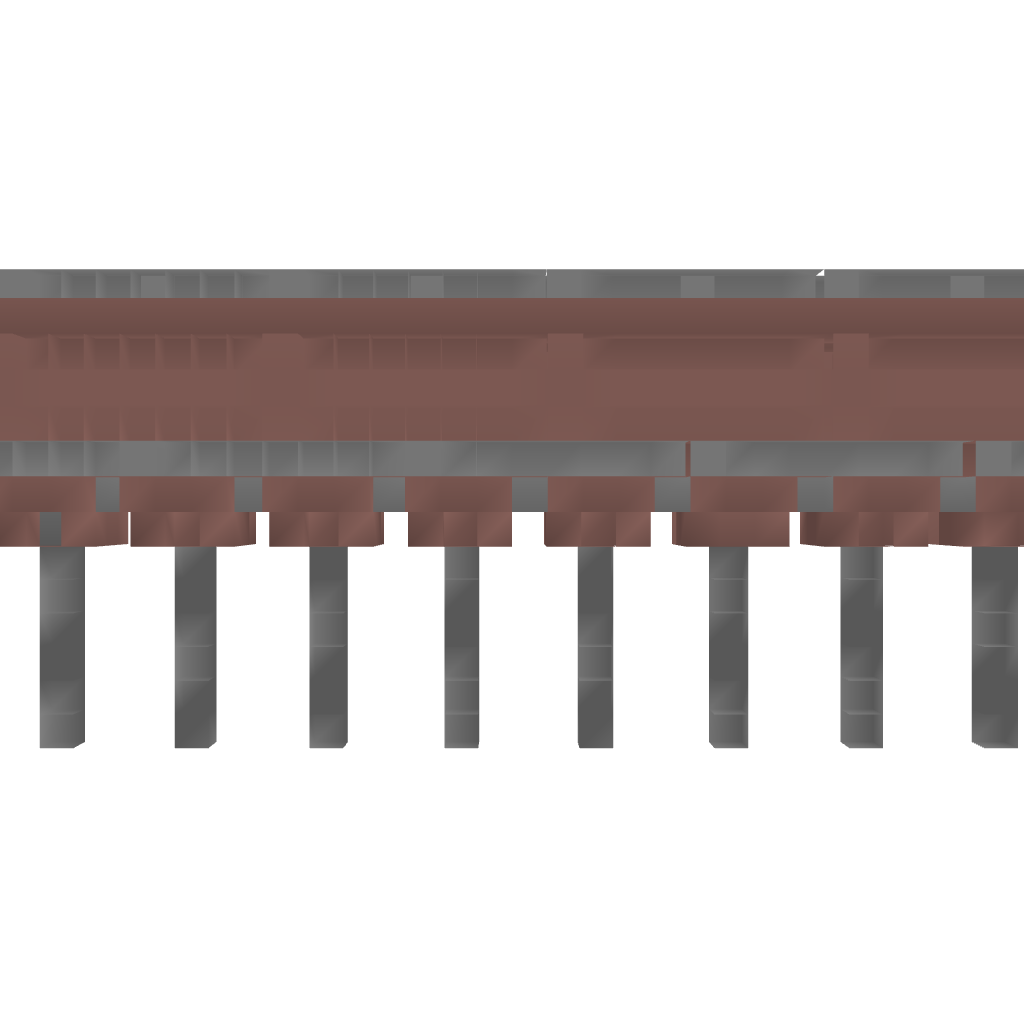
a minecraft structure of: Advanced Minecart Bridge #1 Straight Rail good quality